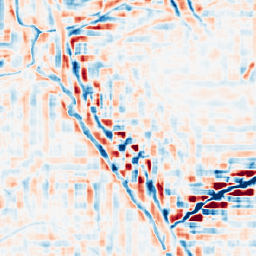
Category: wavelet
Decomposition family: wavelet_reverse_biorthogonal
Decomposition parameters: wavelet: rbio3.5
level: 4
Upsampling method: sinc_blackman
Upsampling parameters: scale: 2
kernel_size: 4
Upsampling scale: 2